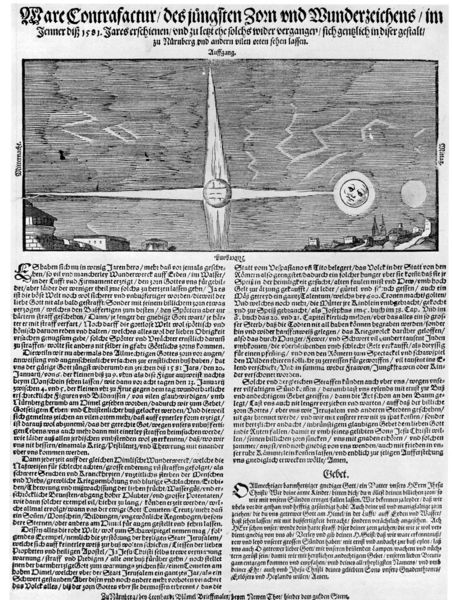
Titel: Ware Contrafactur
Standort: Zürich.
Institution: Wickiana
Schlagwörter: berg, gewitter, himmel, schatten, weiß, wolken, stadt, nacht, schwarz, skizze, zeichen, zeichnung, haus, geschichte, gesicht, rahmen, bild, erde, häuser, hügel, kirche, sonne, blatt, holzschnitt, schrift, rahmung, ort, dorf, dächer, mauer, grafik, spalten, hof, deutsch, fugen, mond, waage, buch, kreuz, türme, stern, blitze, strahlen, druck, schwarzweiss, sterne, schraffur, radierung, stich, titel, seite, illustration, text, zeitung, bericht, buchstaben, strahl, überschrift, gebet, buchdruck, buchseite, zacken, blitz, zeilen, zorn, kreisen, fraktur, flugblatt, universum, altdeutsch, nürnberg, planet, wissenschaft, sone, januar, windrose, artikel, astrologie, komet, wunderzeichen, altertümlich, begebenheit, planeten, galaxie, efau, himmelszeichen